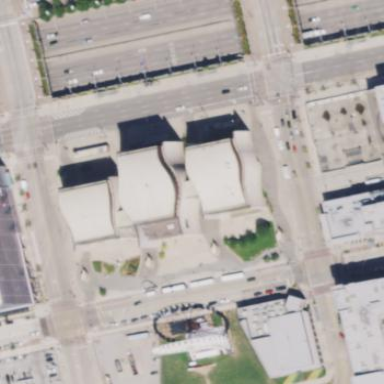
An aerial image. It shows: Museum building.